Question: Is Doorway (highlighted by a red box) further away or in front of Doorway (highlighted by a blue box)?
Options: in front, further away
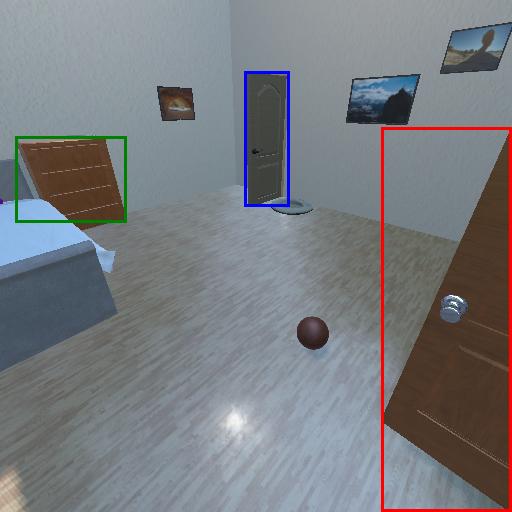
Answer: in front